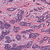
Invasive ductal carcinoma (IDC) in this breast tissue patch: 1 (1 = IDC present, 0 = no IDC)